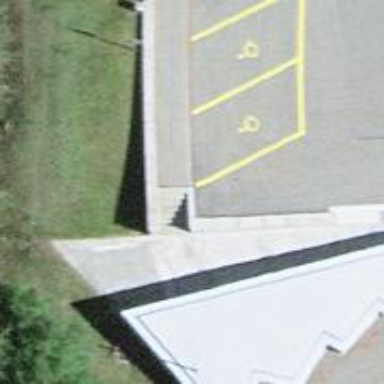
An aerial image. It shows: Set of steps on the road.